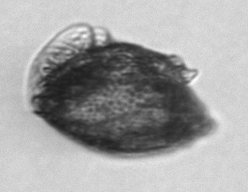
Label: Dinophysis_norvegica